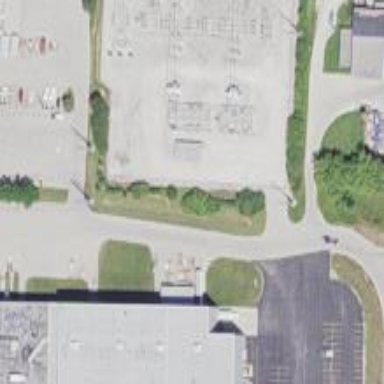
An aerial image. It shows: Power substation.